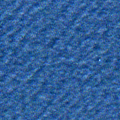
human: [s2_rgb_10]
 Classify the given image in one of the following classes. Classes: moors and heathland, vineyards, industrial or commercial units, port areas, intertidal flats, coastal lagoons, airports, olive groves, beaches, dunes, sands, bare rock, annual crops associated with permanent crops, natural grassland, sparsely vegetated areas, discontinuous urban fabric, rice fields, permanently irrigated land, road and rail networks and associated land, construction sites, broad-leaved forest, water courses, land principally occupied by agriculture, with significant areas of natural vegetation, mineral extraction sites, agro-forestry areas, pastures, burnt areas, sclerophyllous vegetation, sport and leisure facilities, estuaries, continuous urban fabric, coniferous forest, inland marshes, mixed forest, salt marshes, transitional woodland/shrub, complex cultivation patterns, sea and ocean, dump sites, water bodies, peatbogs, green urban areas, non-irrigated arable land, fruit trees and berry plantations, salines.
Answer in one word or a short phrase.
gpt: sea and ocean